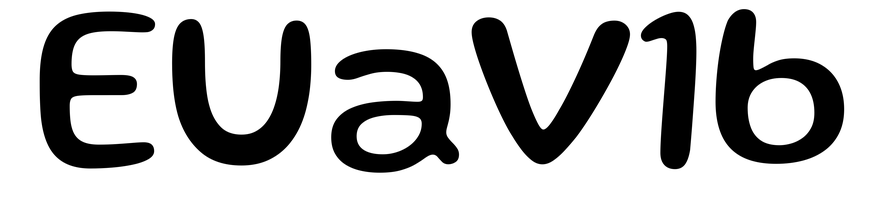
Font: Gluten_Regular